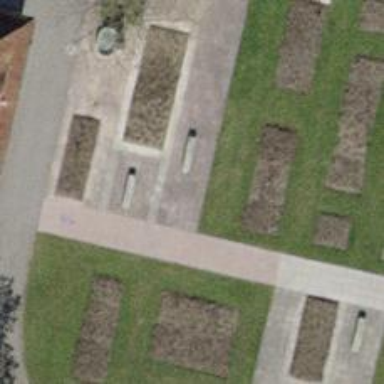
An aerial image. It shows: Fountain.